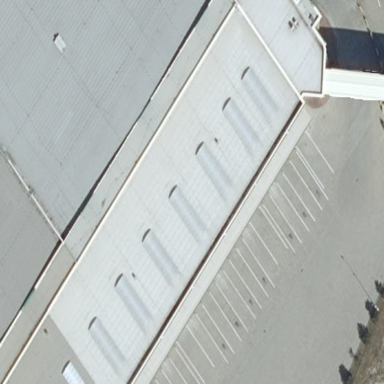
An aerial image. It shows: Storage building.